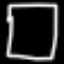
Label: square